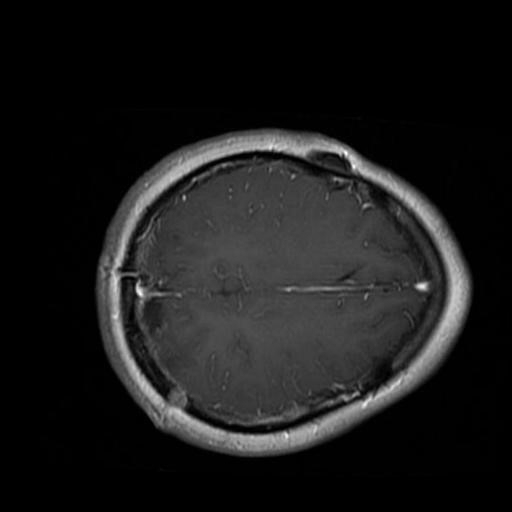
Label: brain_glioma